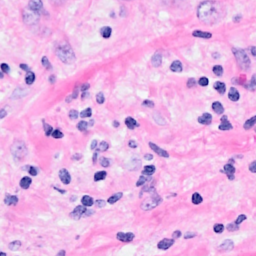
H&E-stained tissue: Breast